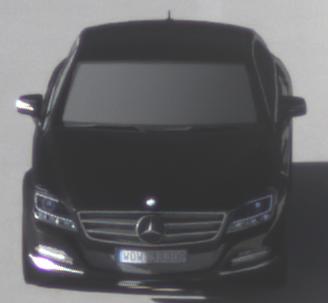
Make: Mercedes-Benz
Model: CLS Coupé 350
Detailed model: CLS-Class (218) Coupé
Model produced from: 2011/01
Model produced until: 2014/07
Doors: 4
Color: black
Road condition: dry road
Daytime: sunrise or sunset
Contrast: medium contrast